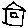
Label: house